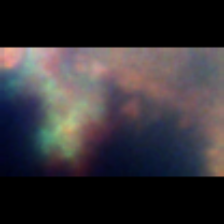
Taxon: Unknown_full_image
Group: Unknown